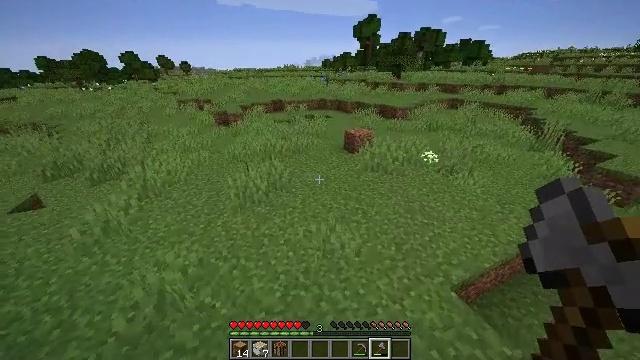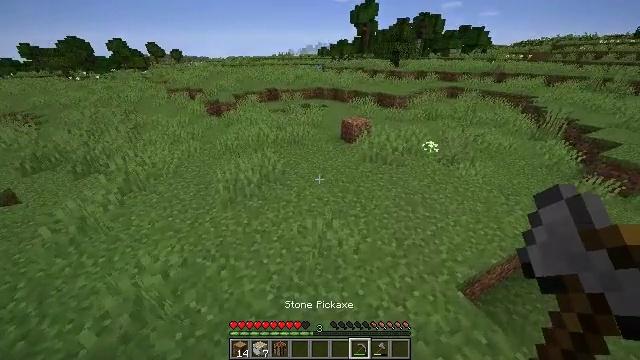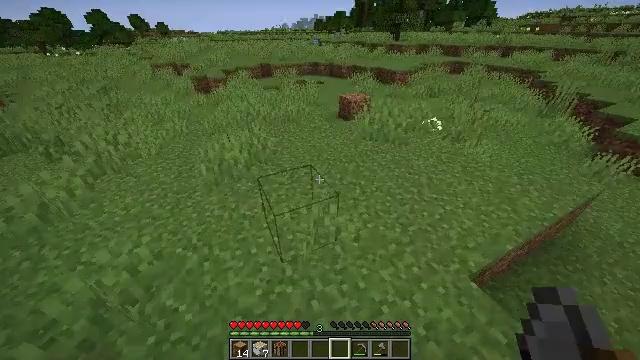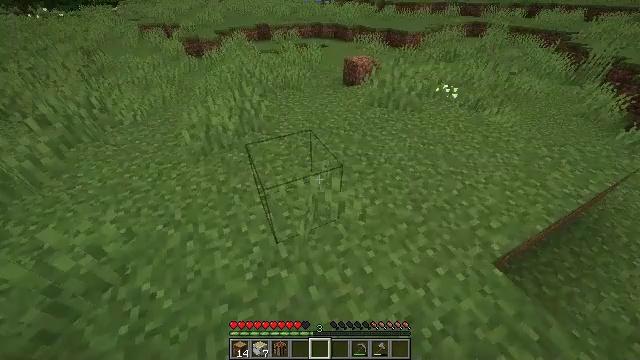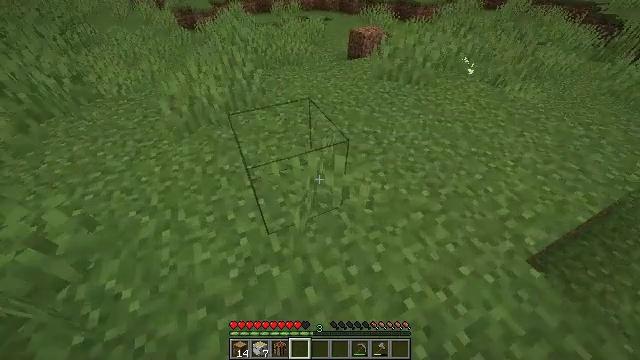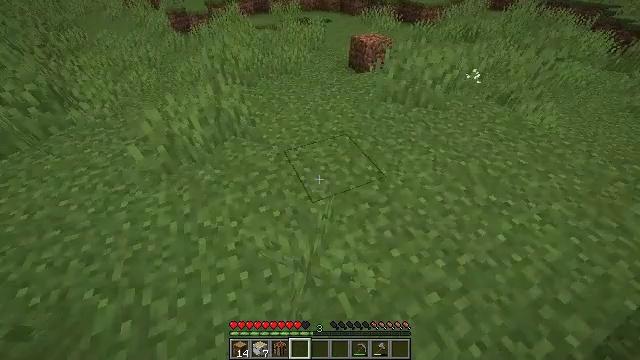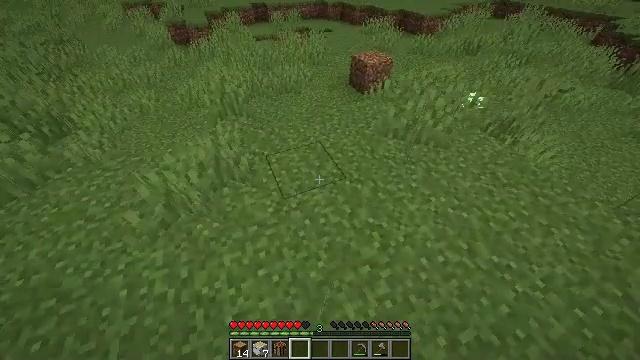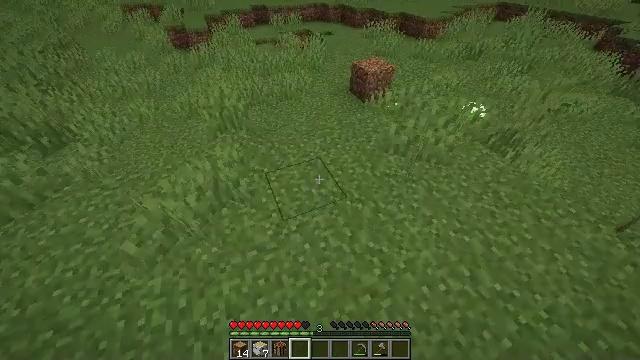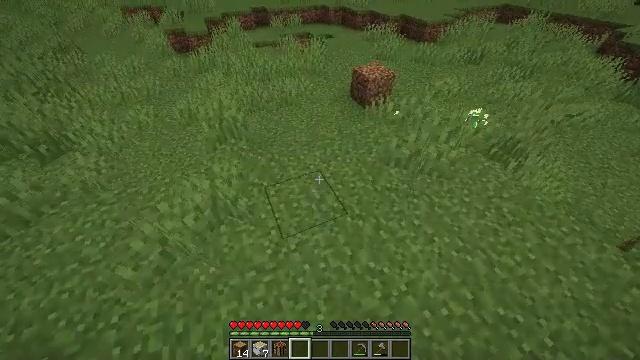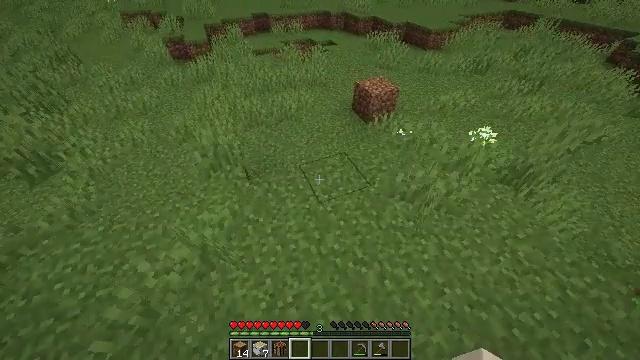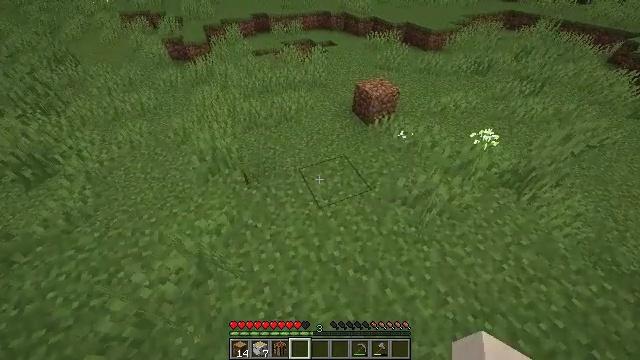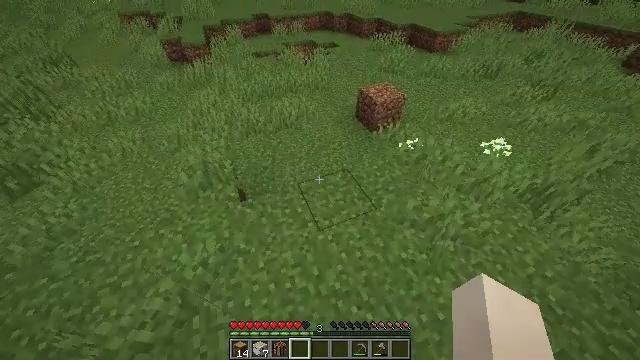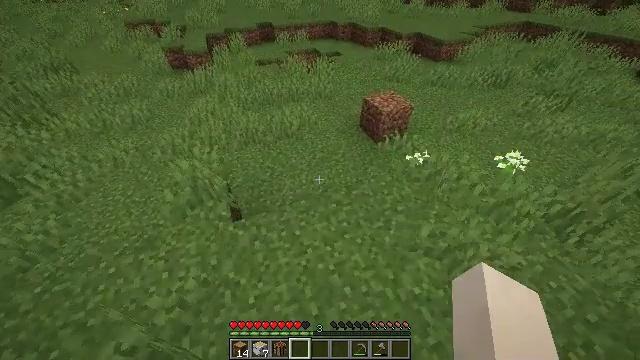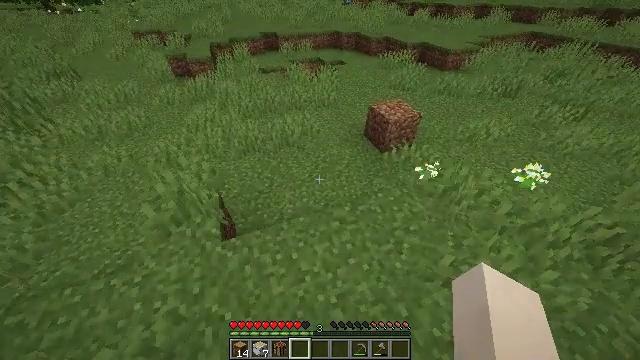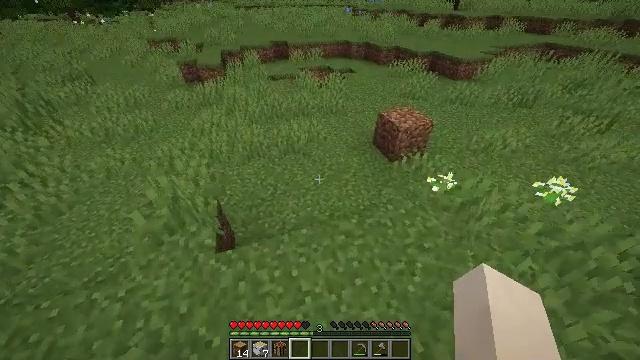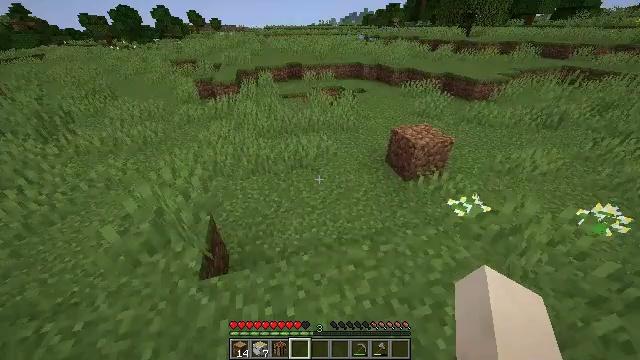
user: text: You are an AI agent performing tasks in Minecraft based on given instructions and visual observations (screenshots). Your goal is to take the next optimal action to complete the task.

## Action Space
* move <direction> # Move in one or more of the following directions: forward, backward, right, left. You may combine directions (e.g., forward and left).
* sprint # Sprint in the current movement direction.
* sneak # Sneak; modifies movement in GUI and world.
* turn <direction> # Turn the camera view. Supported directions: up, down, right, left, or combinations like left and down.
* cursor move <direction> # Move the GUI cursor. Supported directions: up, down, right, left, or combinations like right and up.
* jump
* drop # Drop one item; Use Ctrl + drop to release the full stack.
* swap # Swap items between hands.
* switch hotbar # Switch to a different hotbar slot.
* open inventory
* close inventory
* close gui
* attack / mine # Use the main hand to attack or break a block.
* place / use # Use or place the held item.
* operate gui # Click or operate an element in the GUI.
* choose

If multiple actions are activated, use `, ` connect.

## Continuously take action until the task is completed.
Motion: motion action
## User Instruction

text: craft item air
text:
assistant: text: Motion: move forward, sprint, turn down, jump
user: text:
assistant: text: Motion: move forward, sprint, turn down, jump
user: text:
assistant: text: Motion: move forward, sprint, turn down, jump
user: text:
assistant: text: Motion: move forward, sprint, turn down, jump
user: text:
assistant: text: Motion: move forward, sprint, jump
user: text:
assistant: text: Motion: move forward, sprint, jump
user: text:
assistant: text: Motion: move forward, sprint, jump
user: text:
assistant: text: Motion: move forward, sprint, jump
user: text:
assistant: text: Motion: move forward, sprint, jump
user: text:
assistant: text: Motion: move forward, sprint, jump
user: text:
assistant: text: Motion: move forward, sprint, jump
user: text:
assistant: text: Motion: move forward, sprint, turn up, jump
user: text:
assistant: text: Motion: move forward, sprint, turn left and up, jump
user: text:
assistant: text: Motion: move forward, sprint, turn left and up, jump
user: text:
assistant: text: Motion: move forward, sprint, turn left and up, jump
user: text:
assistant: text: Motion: move forward, sprint, turn up, jump
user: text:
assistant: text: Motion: move forward, sprint, jump
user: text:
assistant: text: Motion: move forward, sprint, jump
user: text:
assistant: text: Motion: move forward, sprint, jump
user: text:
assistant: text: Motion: move forward, sprint, jump
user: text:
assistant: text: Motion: move forward, sprint, jump
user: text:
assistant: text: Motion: move forward, sprint, jump
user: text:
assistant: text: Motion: move forward, sprint, jump
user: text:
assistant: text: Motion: move forward, sprint, jump
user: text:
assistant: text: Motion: move forward, sprint, jump
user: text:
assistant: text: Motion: move forward, sprint, jump
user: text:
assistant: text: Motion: move forward, sprint, jump
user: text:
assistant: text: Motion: move forward, sprint, jump
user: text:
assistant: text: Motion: move forward, sprint, jump
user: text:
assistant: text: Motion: move forward, sprint, jump